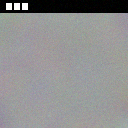
Screen state: on